Chest X-ray:
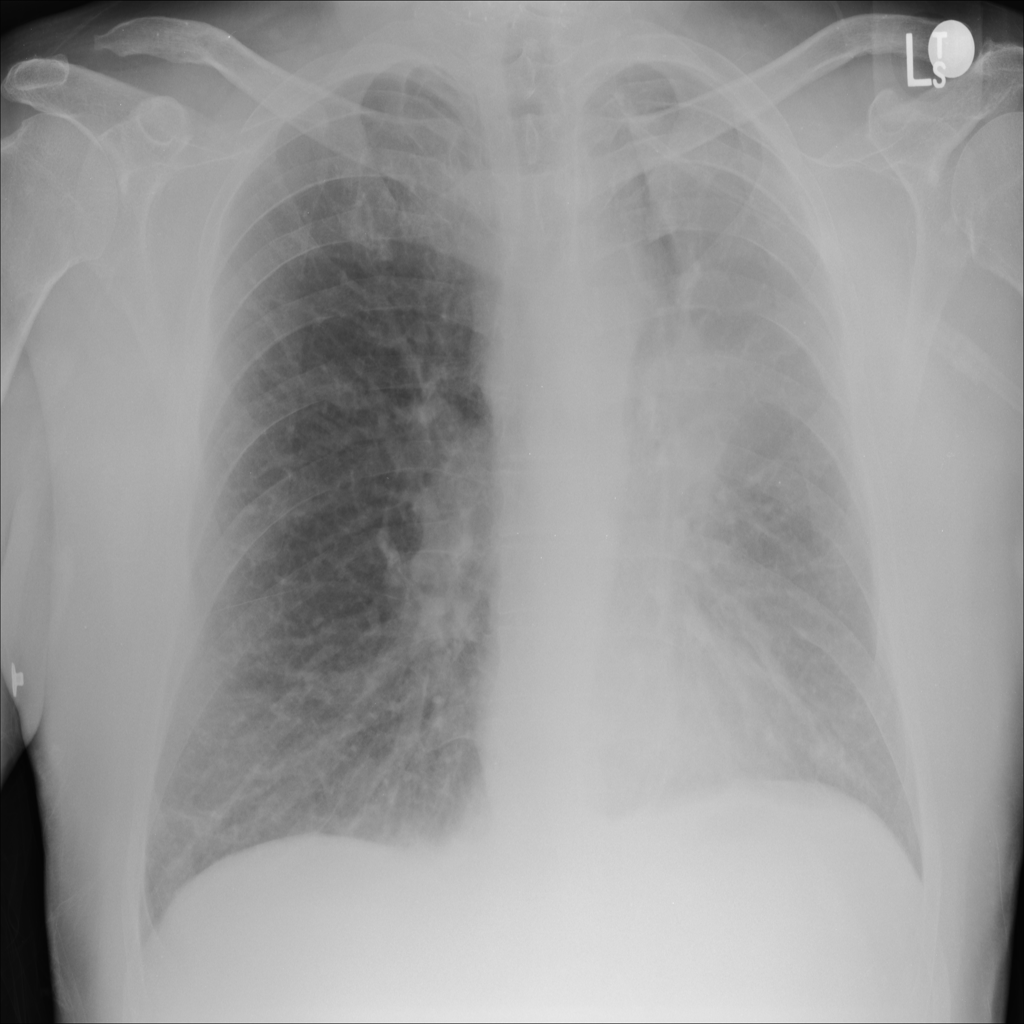
Findings: Mass, Atelectasis, Effusion
No abnormal finding: no